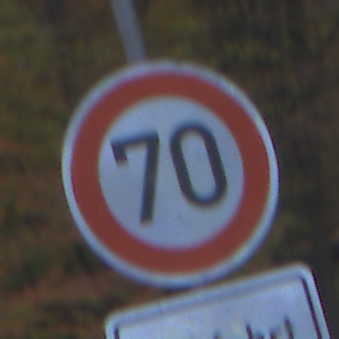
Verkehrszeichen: Geschwindigkeit70
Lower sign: HinweiseAufGefahrenDurchVerbaleAngabe5
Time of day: SunriseSunset
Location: Outdoor (Nature)
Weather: PartlyCloudy
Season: Autumn
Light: Natural